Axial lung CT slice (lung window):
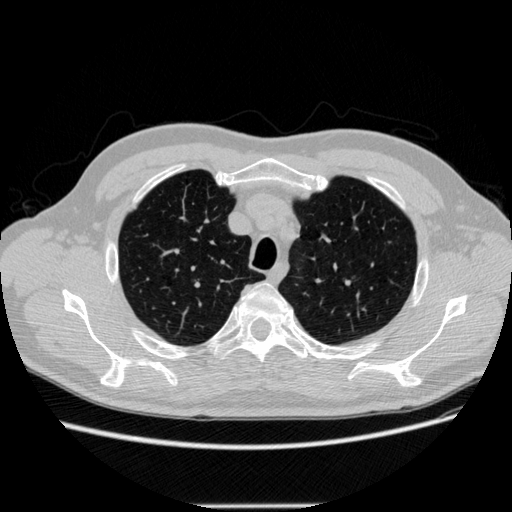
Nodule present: no